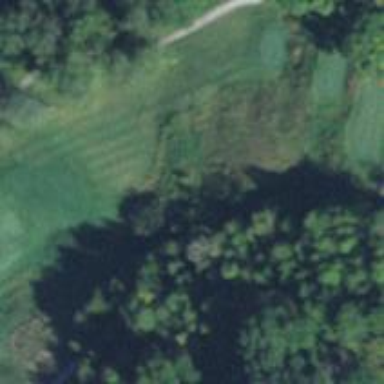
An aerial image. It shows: Area with grass used as rough in golf course.